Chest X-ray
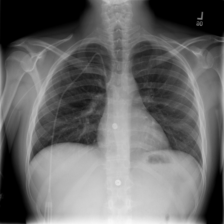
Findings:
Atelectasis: negative
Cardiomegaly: negative
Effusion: negative
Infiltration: negative
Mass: negative
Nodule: negative
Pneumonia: negative
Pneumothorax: negative
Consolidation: negative
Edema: negative
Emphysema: negative
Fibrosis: negative
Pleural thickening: negative
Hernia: negative